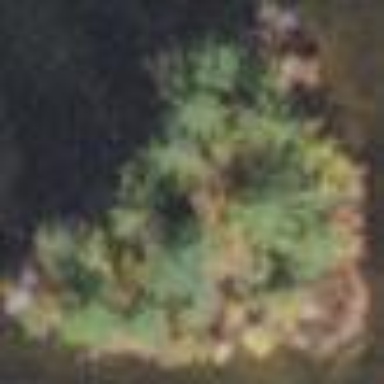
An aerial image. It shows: Island covered with woodland.